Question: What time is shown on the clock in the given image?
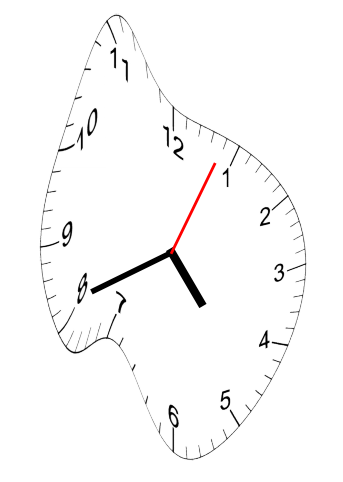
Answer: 04:41:04